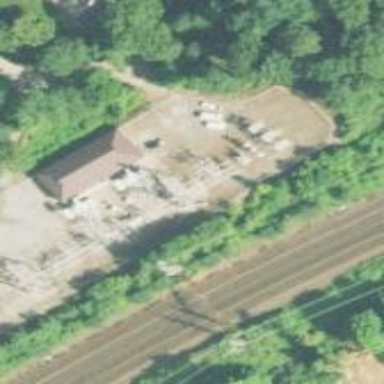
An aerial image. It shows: Outdoor distribution substation protected by fence.